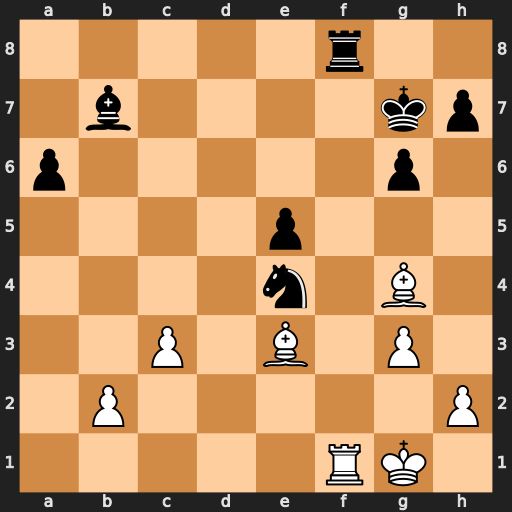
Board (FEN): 5r2/1b4kp/p5p1/4p3/4n1B1/2P1B1P1/1P5P/5RK1
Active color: w
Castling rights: -
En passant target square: -
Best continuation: Bh6+ Kxh6 Rxf8